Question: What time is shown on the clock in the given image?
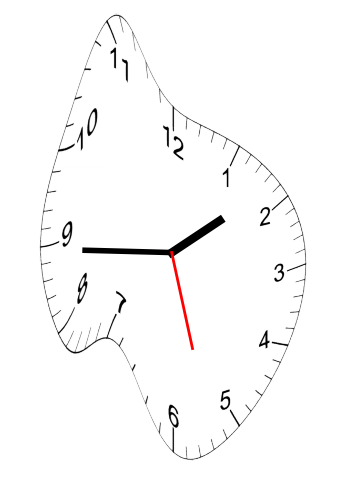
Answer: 01:44:27